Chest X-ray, PA view. Patient: 61 years old, sex M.
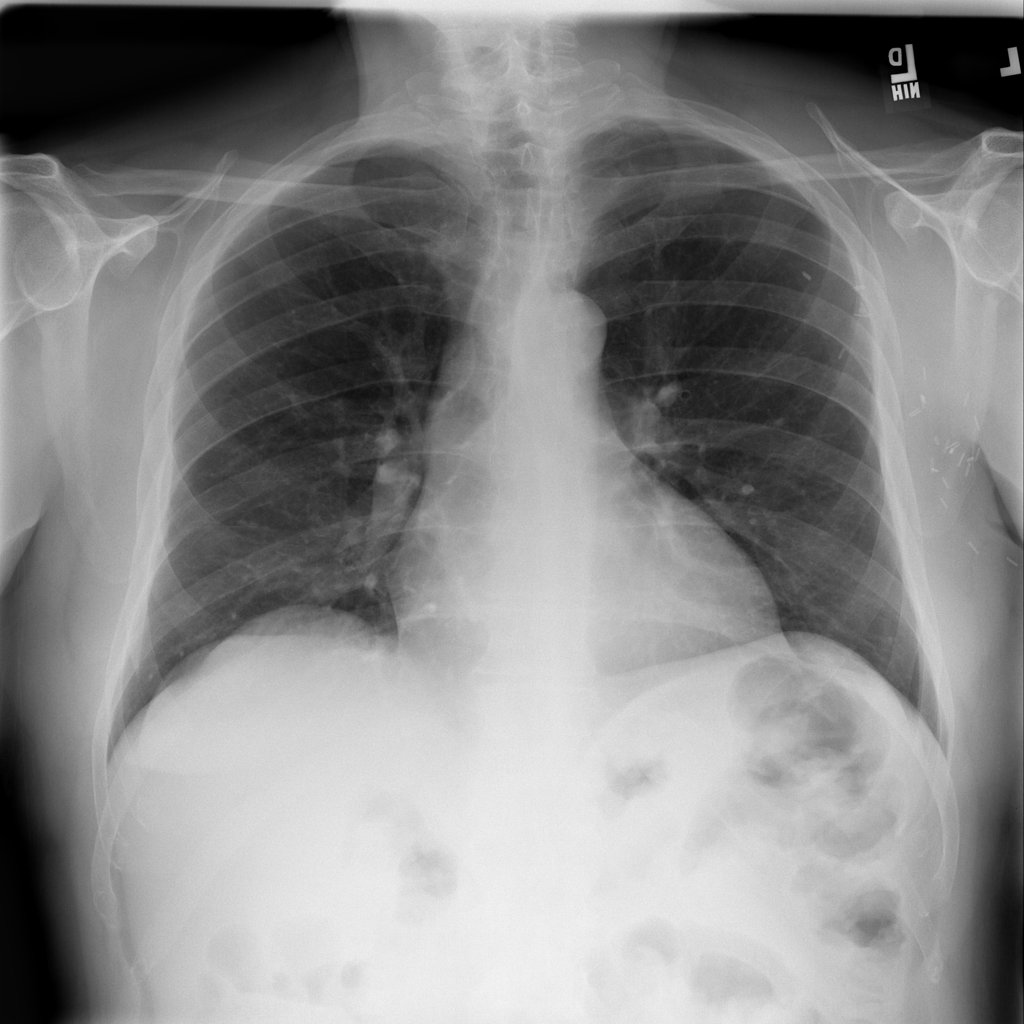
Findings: No Finding